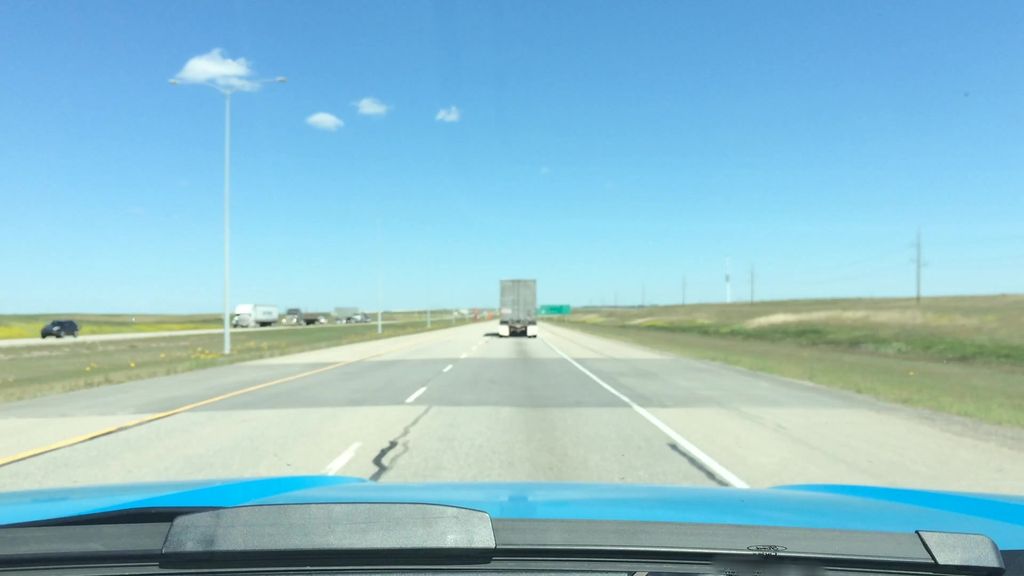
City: calgary